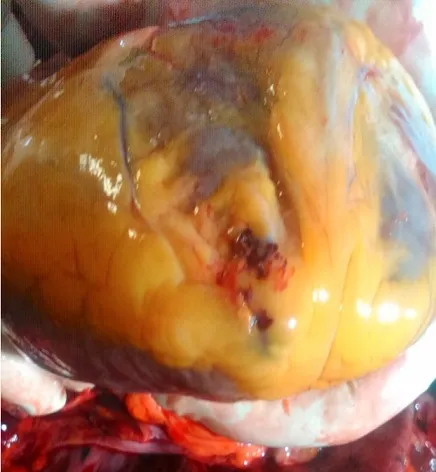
Puncture wounds at the apex of the heart. Note the vital reaction at the site of the injury.
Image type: medical_photograph (other_medical_photograph)